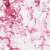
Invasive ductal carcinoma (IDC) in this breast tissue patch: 0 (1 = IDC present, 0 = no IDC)